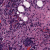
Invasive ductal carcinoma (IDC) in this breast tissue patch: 1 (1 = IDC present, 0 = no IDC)